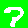
Digit: 7